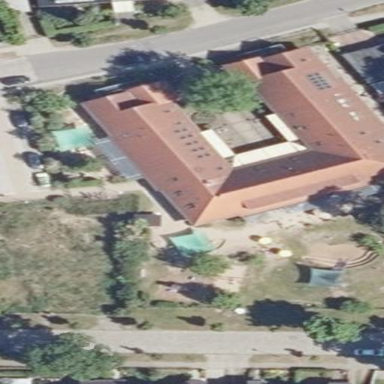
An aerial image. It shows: Kindergarten.